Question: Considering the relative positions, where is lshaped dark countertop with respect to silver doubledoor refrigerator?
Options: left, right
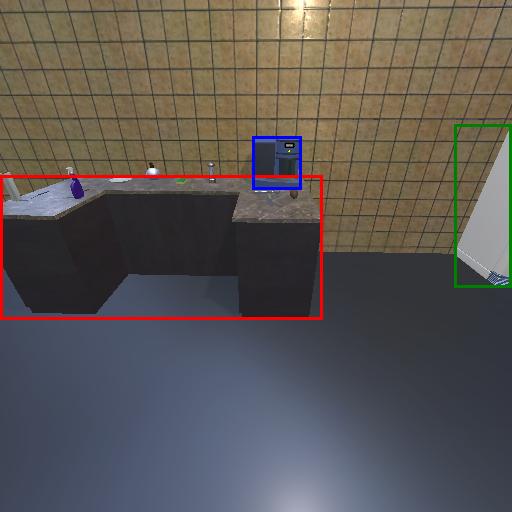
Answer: left